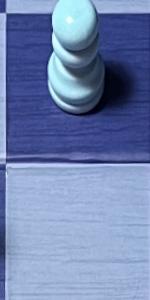
Label: Empty